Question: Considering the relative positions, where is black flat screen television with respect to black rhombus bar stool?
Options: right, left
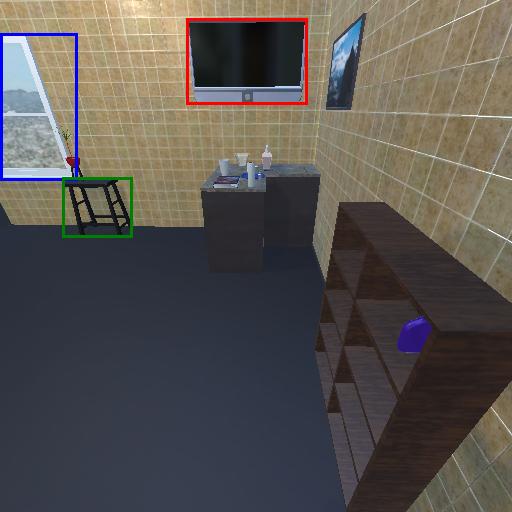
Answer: right